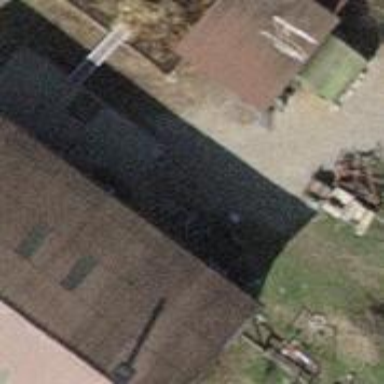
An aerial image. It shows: Shed.